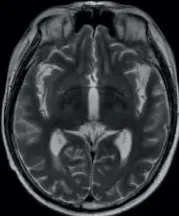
Magnetic resonance imaging (MRI) with contrast enhancement of brain metastasis. (C, D) September 2011, after radiotherapy on the brain.
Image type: radiology (mri)